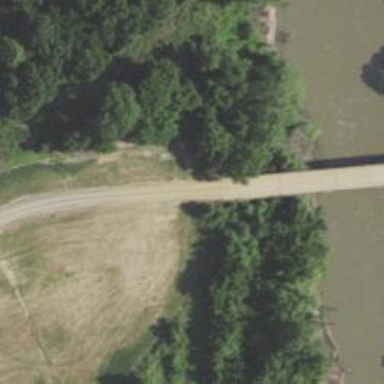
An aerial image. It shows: Tertiary road passing over beam bridge.